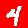
Digit: 4